高一 · 度量几何学
直线 $a \subset$ 平面 $\alpha$, 直线 $b \not \subset$ 平面 $\alpha$, 则 $a, b$ 的位置关系是
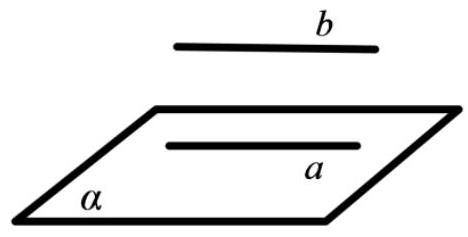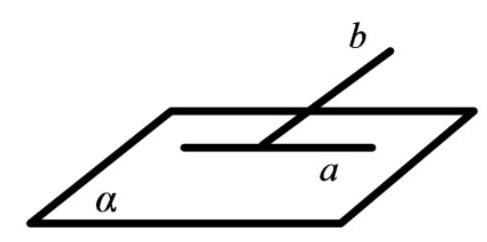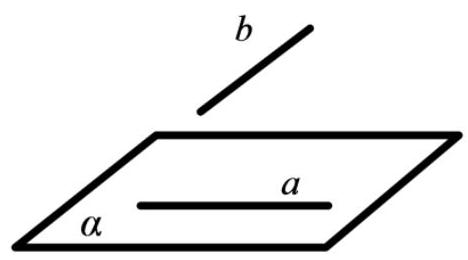
答案: 、相交、异面
解析: 【分析】

画出图像, 判断 $a, b$ 的位置关系.

【详解】

$a, b$ 可能平行, 如下图所示,

$a, b$ 可能相交，如下图所示，

$a, b$ 可能异面, 如下图所示,

故答案为: 平行、相交、异面

【点睛】

本小题主要考查线线关系的判断, 属于基础题.